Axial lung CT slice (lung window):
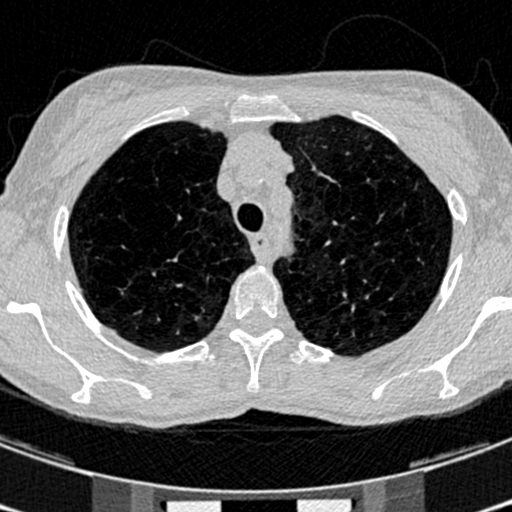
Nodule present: no